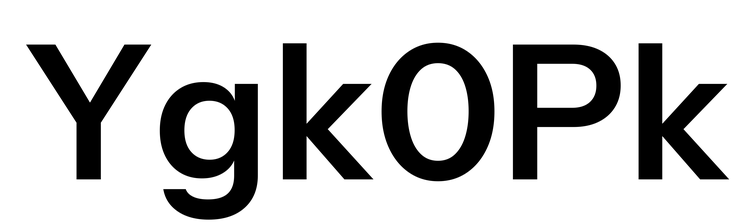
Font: InstrumentSans_SemiBold